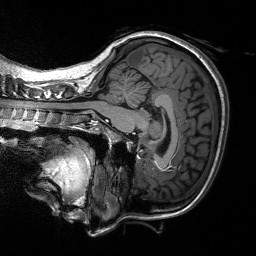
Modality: T1w
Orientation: sagittal
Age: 34
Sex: female
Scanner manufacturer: siemens
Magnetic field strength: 3 T
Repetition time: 2.53 s
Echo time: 0.00219 s